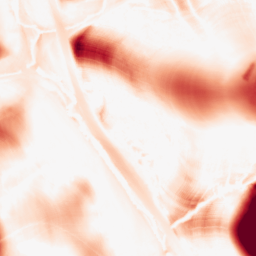
Category: morphological
Decomposition family: tophat
Decomposition parameters: size: 50
mode: white
Upsampling method: linear_exact
Upsampling parameters: scale: 2
Upsampling scale: 2